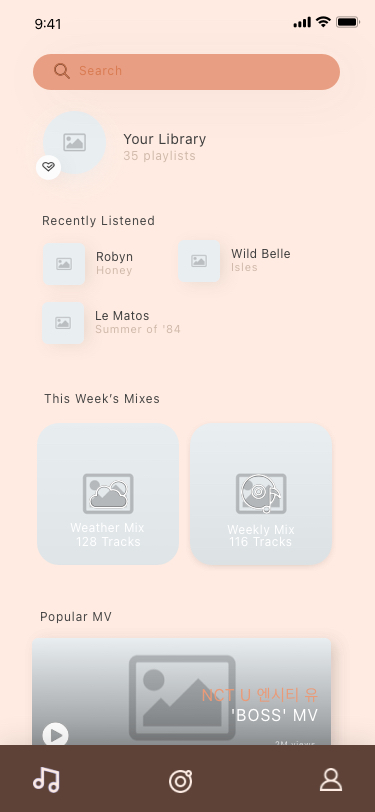
Text in this UI design:
35 playlists
Your Library
Popular MV
This Week’s Mixes
Recently Listened